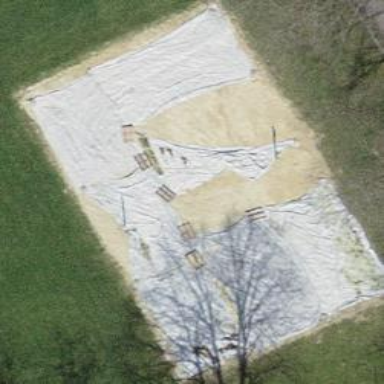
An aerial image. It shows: Sandy pitch for beach volleyball.